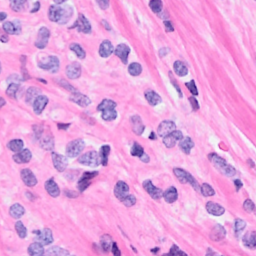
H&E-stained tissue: Breast